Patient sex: M
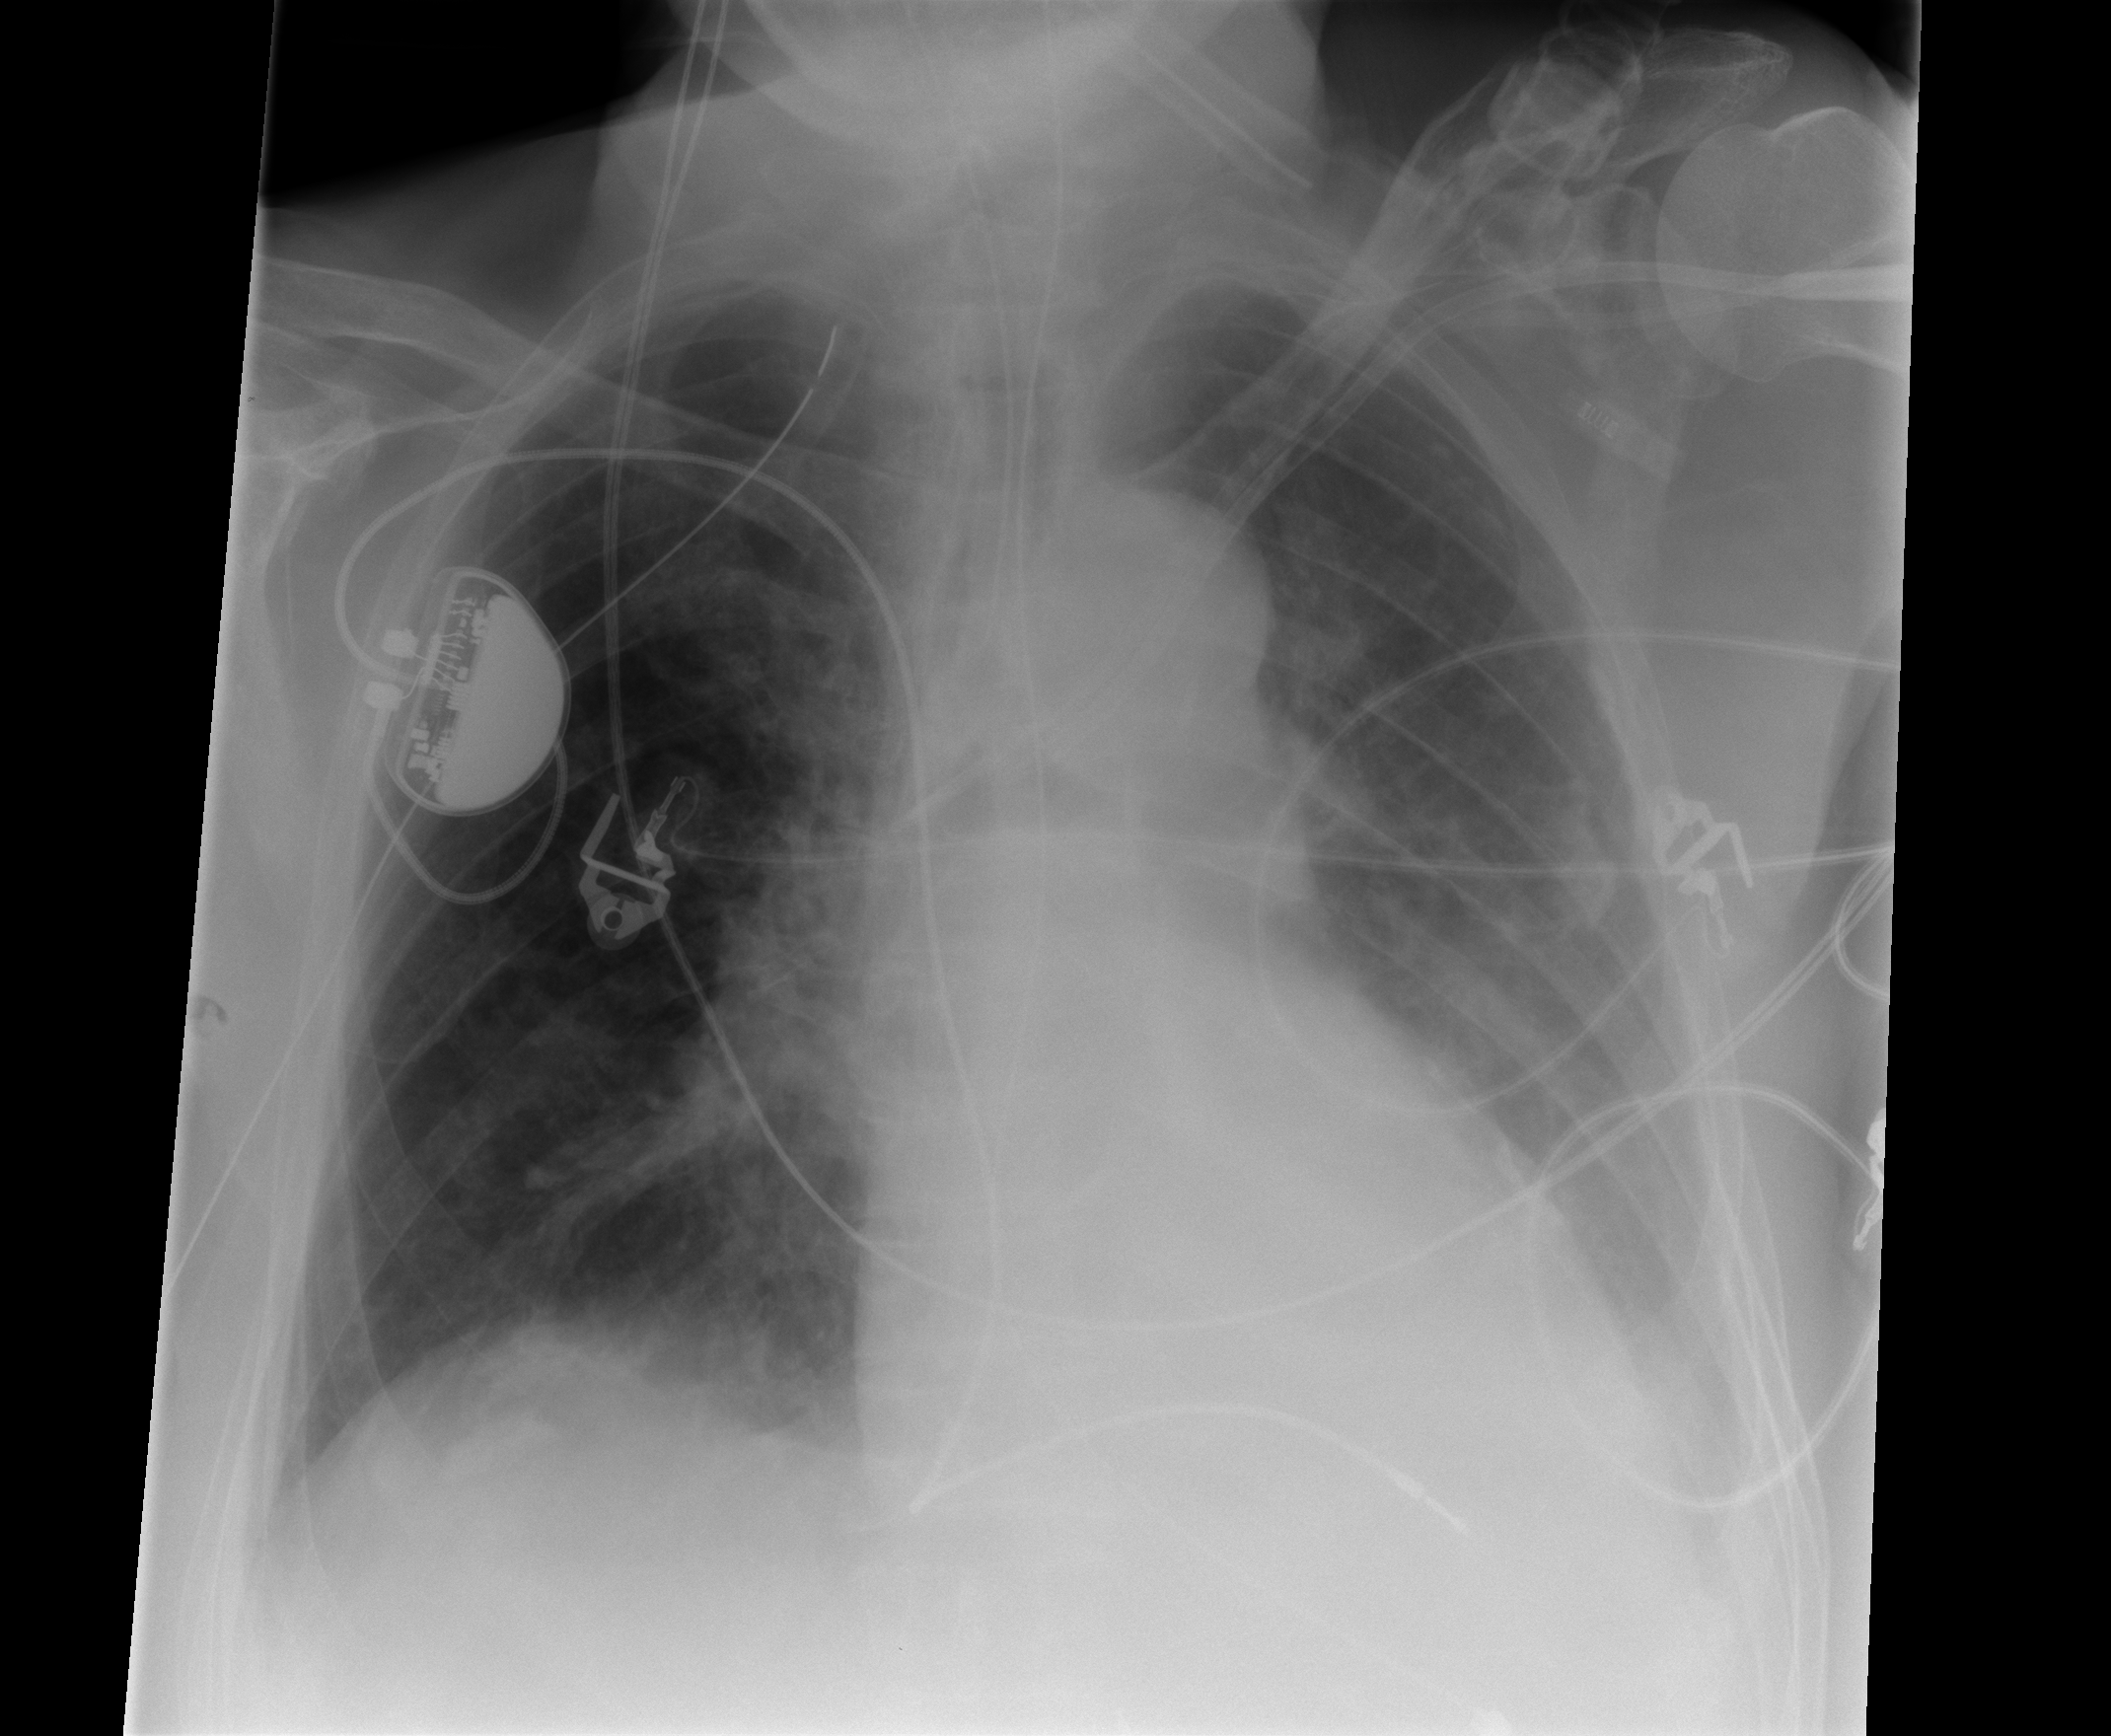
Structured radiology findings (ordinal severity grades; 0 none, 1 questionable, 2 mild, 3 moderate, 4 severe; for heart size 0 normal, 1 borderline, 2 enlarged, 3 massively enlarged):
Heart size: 1
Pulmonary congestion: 0
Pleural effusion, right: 0
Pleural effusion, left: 1
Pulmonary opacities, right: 0
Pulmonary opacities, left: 0
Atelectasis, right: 2
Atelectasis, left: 2